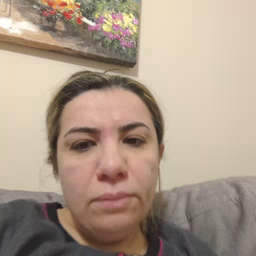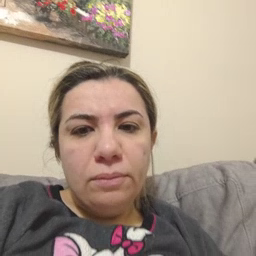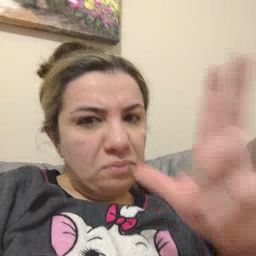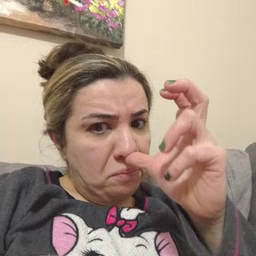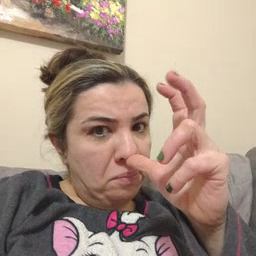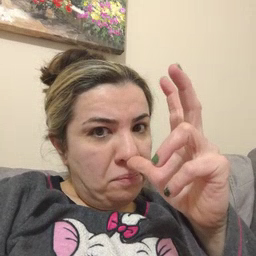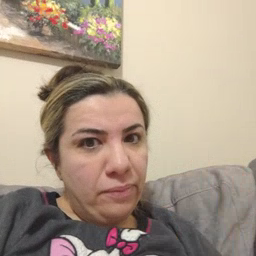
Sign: bug